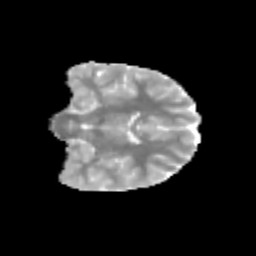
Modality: MD
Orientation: coronal
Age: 11
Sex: female
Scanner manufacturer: siemens
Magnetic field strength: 3 T
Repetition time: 3.8 s
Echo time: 0.07 s